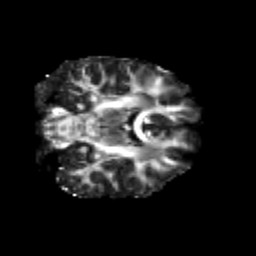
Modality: FA
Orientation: coronal
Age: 25
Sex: female
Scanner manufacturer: siemens
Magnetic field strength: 3 T
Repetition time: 3.5 s
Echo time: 0.125 s